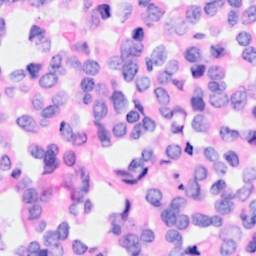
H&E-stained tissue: Breast